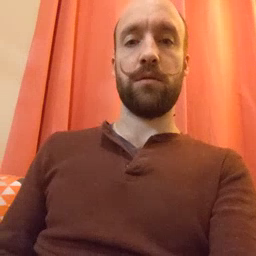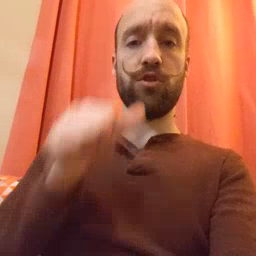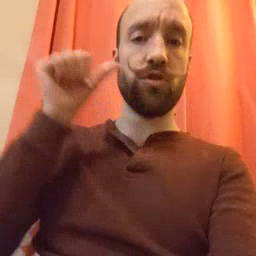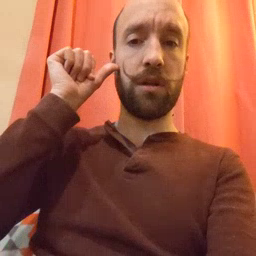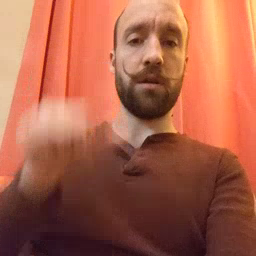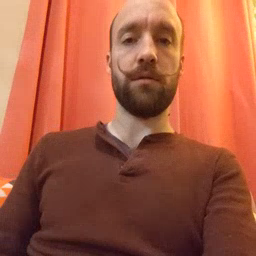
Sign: yesterday